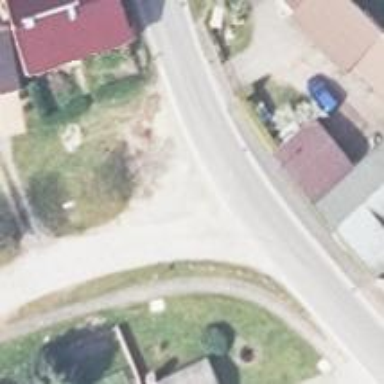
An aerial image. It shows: Road with "give way" sign.